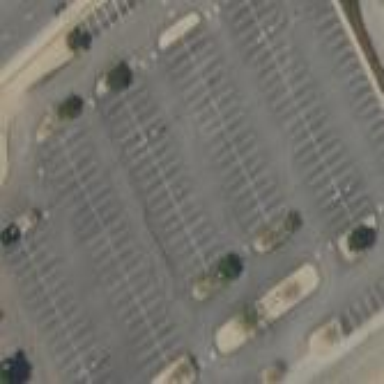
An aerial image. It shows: Concrete parking aisle on service road.